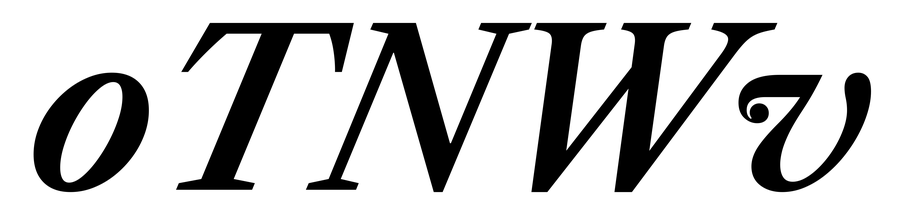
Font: LibreCaslonText-Italic_SemiBold_Italic